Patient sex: M
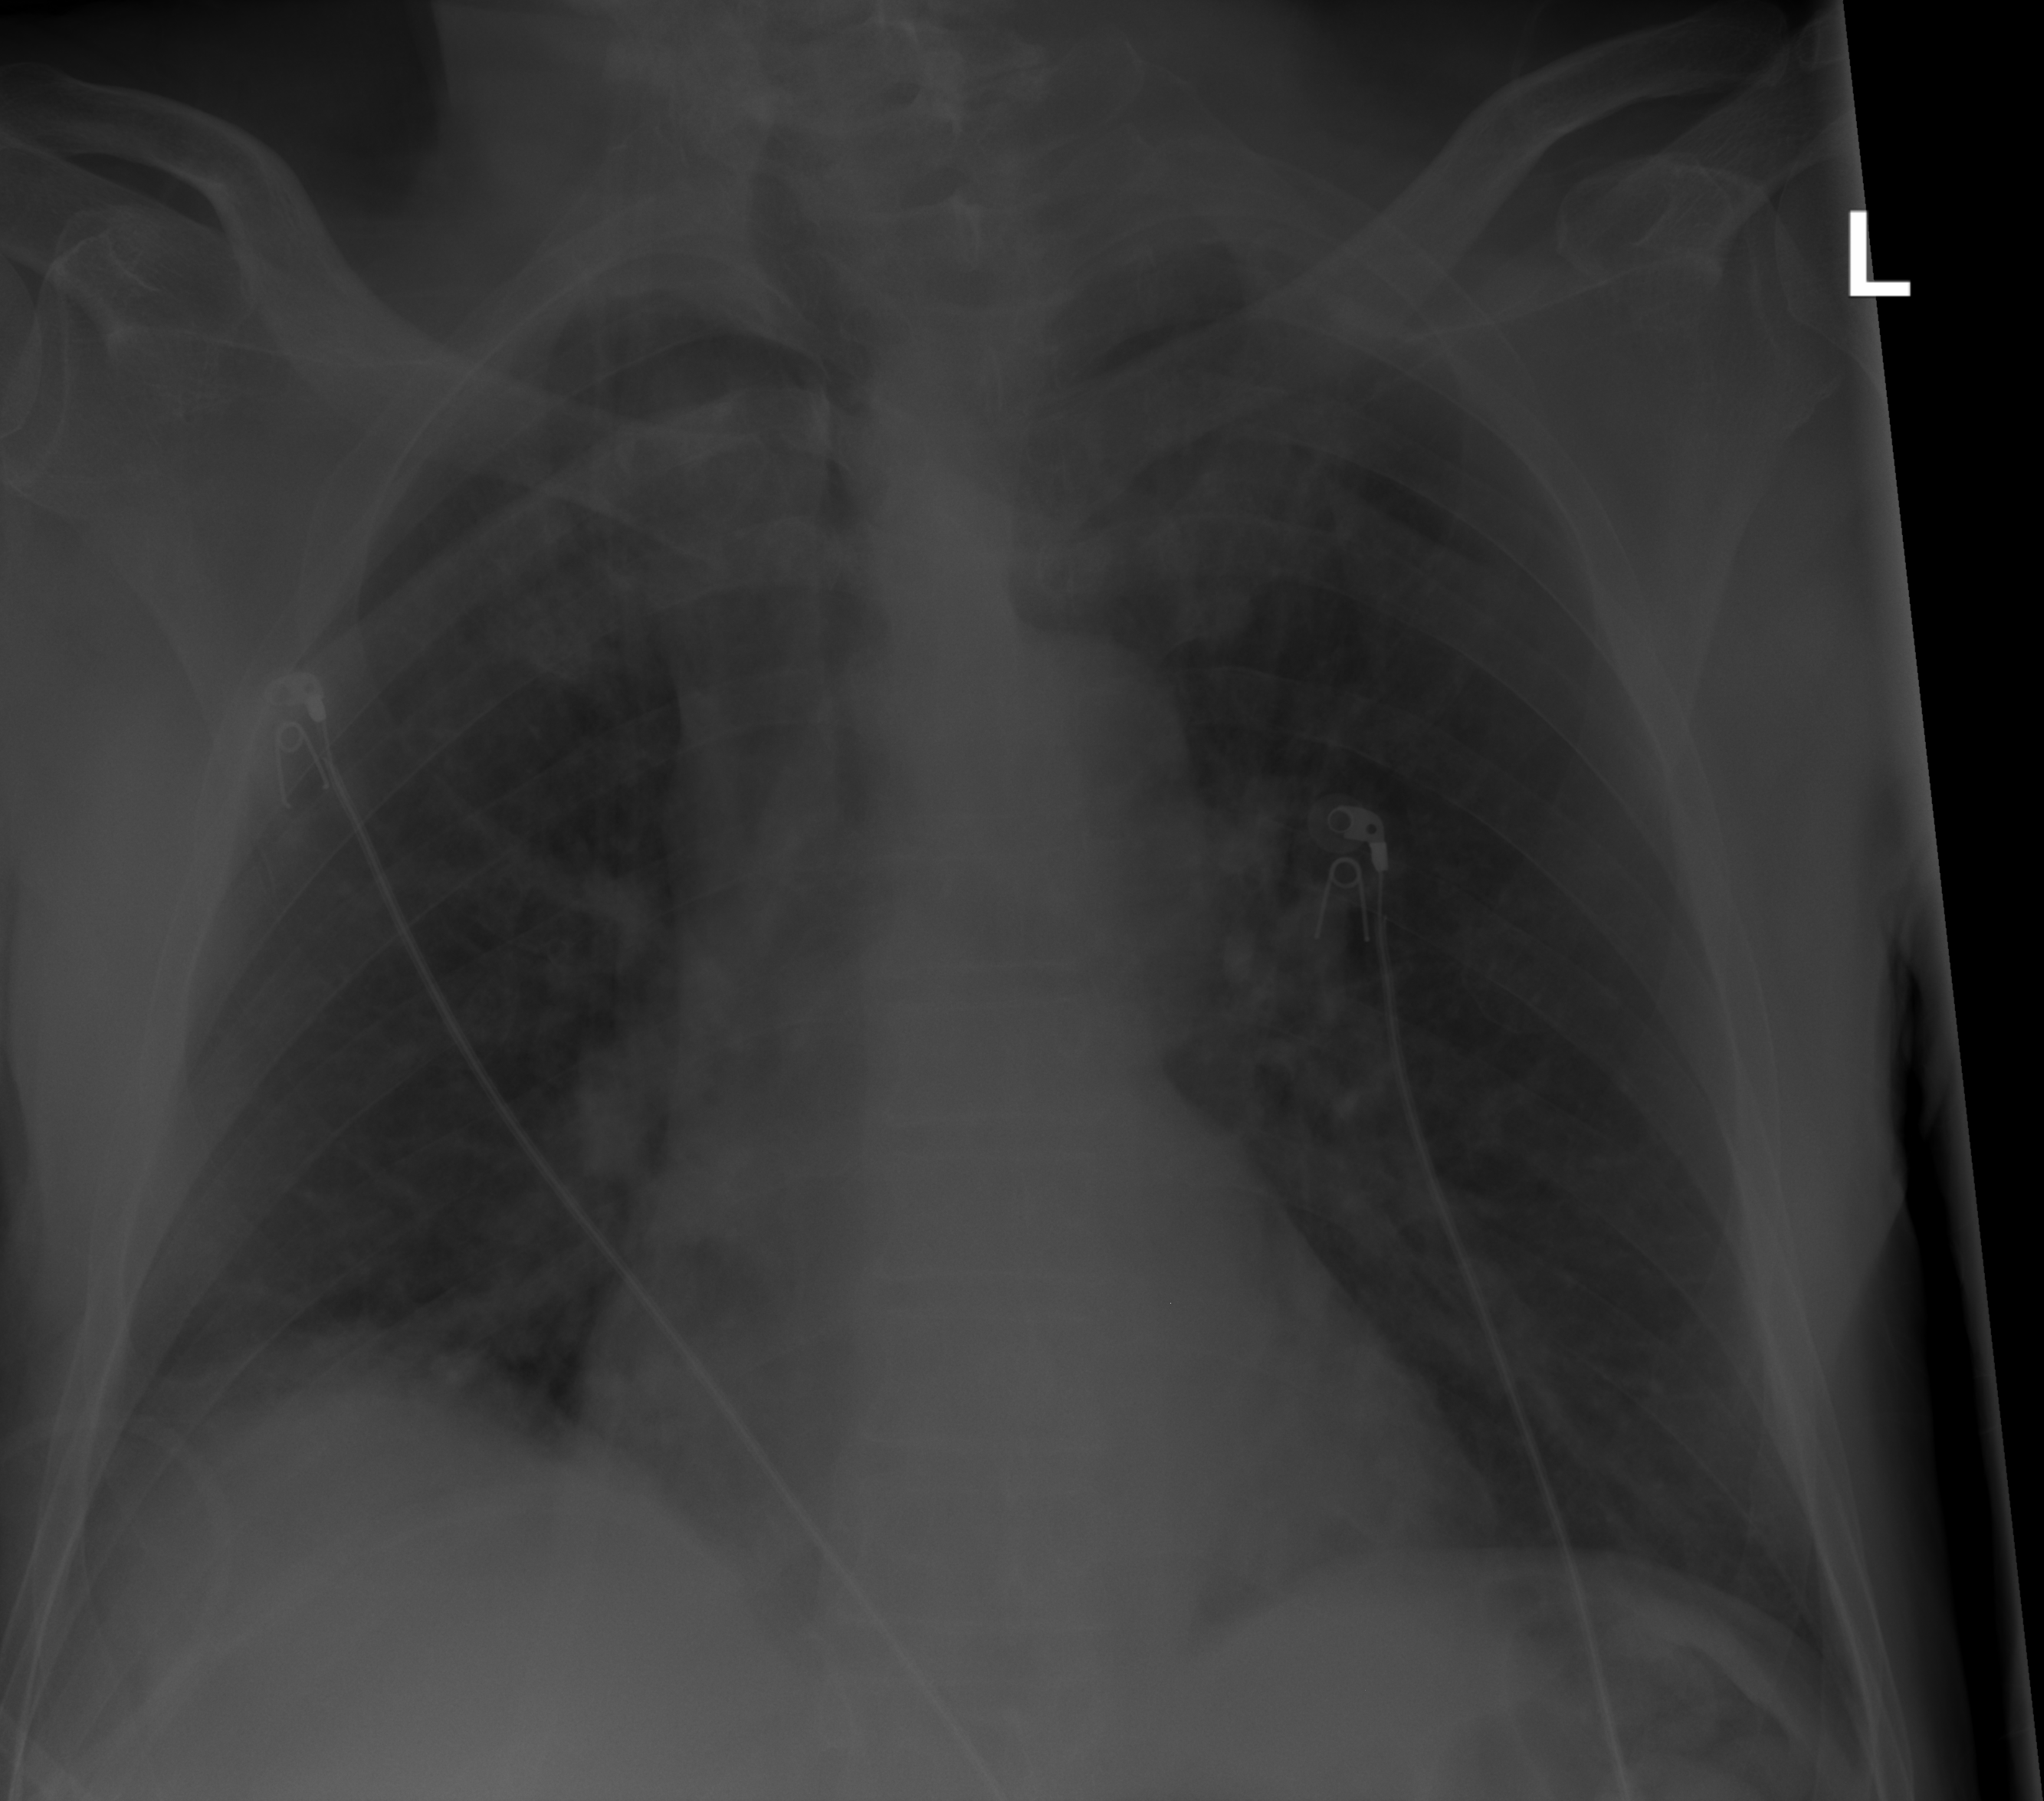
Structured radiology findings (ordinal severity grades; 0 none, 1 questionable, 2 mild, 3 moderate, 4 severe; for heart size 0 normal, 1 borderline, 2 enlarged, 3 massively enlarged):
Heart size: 1
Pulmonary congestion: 2
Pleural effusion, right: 2
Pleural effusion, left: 0
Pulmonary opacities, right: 2
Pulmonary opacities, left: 2
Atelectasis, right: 1
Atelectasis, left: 1